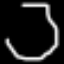
Label: octagon